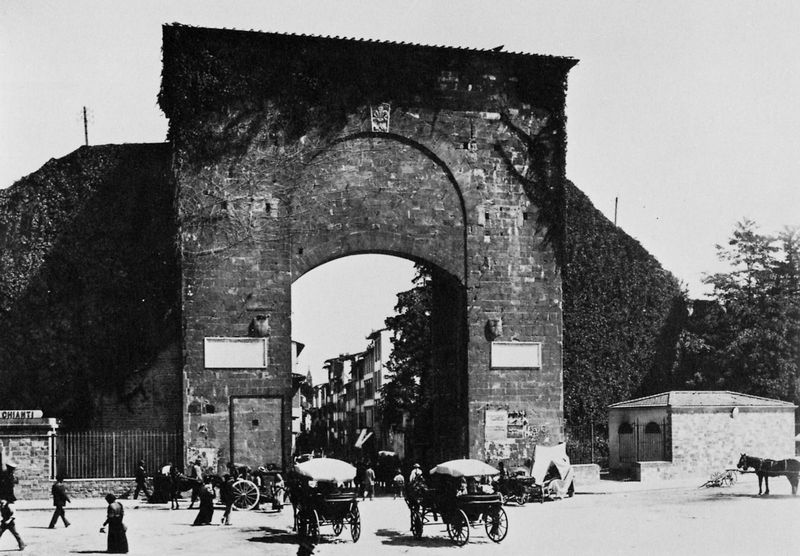
Titel: Das San Frediano Tor
Künstler: Gebrüder Alinari
Schlagwörter: baum, himmel, mann, weiß, bäume, frauen, menschen, stadt, fenster, frau, grau, männer, schwarz, strasse, dach, haus, zaun, leute, mensch, stein, steine, häuser, gitter, karren, pferd, pferde, räder, bogen, italien, passanten, pflaster, stra e, mauer, zäune, kutsche, kutschen, rad, wagen, tafel, durchgang, geländer, tor, foto, fotografie, photographie, bögen, durchblick, bürgersteig, torbogen, gehweg, scharz, schwarzweiß, photo, portal, wappen, stadttor, florenz, stadtmauer, einfahrt, bewuchs, tafeln, ortseingang, reisewagen